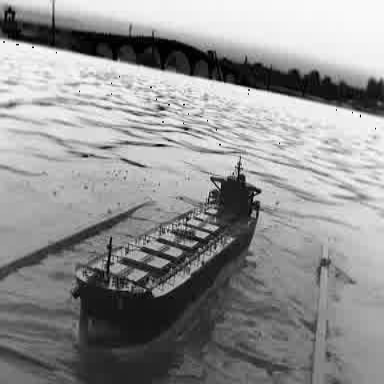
There is a liner in the infrared image.